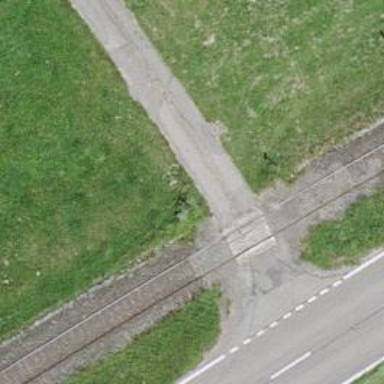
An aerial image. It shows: Level crossing with saltire marking.